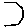
Label: hexagon